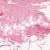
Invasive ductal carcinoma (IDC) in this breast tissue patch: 0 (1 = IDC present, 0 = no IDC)